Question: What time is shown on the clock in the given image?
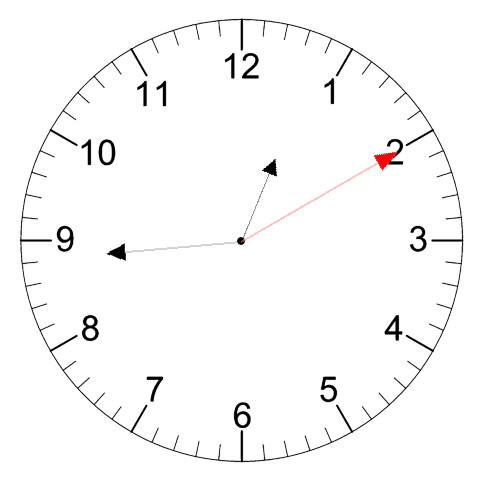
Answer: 12:44:10